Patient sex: M
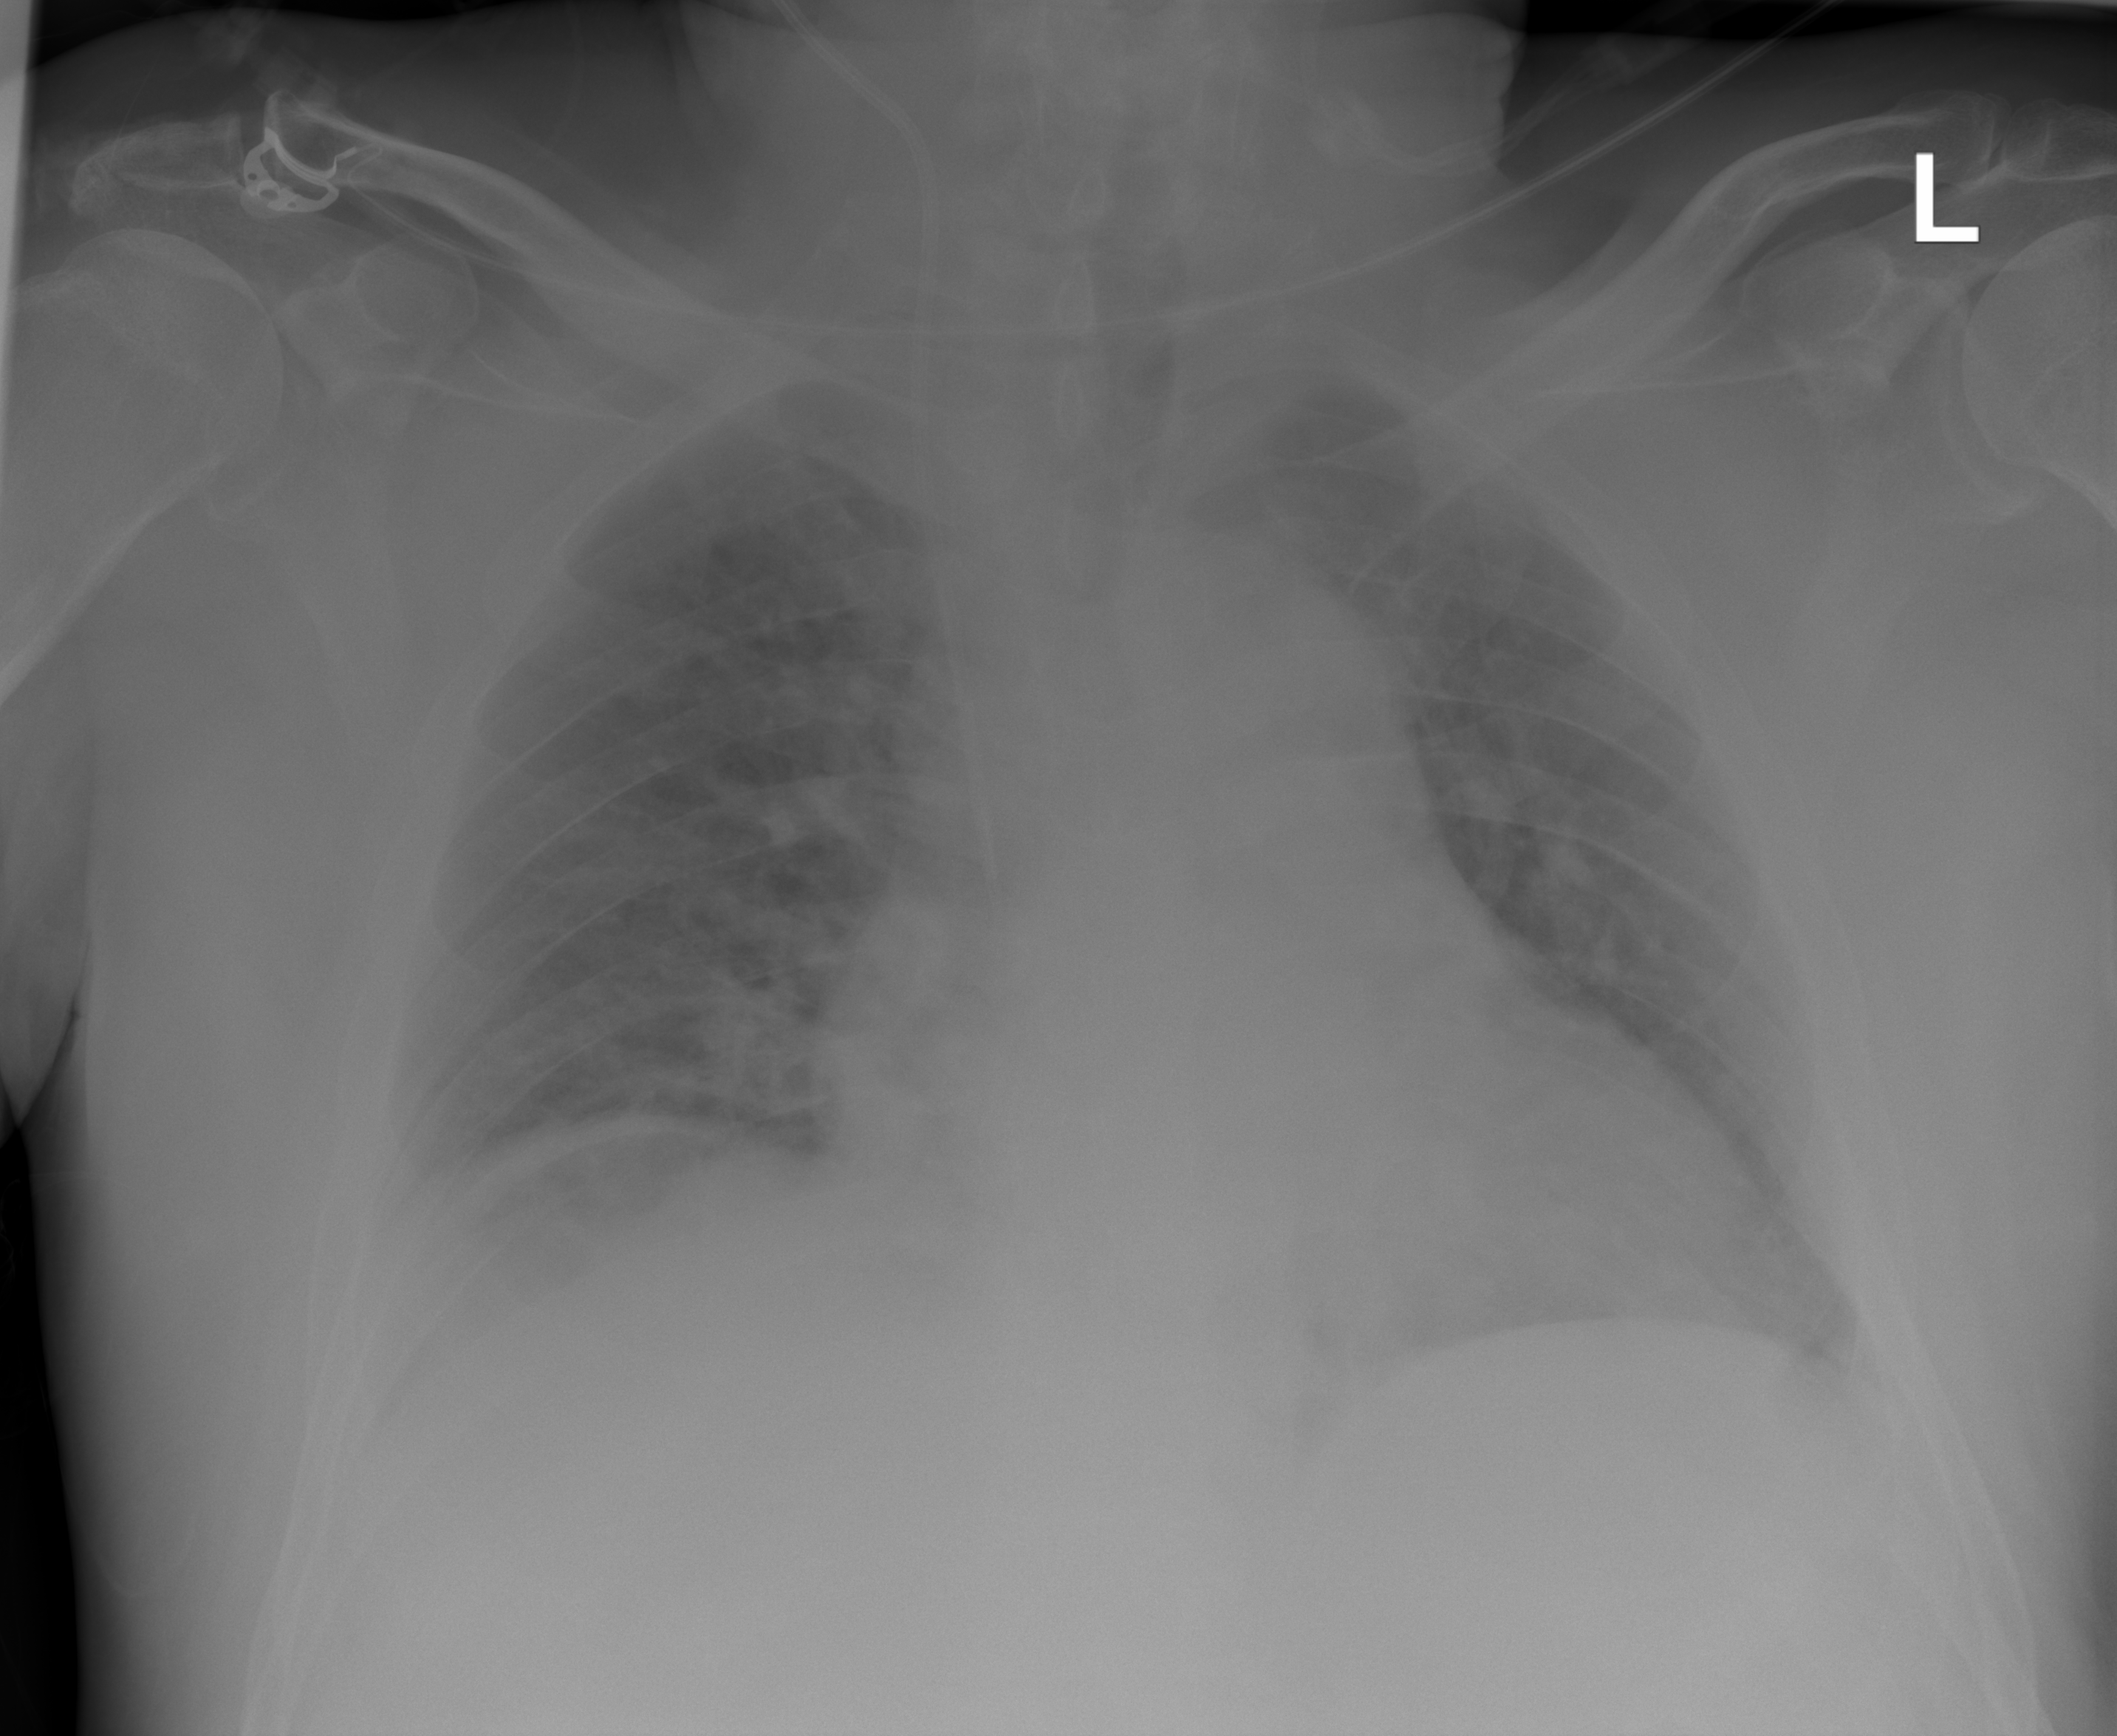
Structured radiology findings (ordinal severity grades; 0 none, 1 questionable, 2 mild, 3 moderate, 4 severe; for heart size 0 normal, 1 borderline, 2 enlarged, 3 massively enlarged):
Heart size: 2
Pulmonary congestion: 2
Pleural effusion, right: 1
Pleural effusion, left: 0
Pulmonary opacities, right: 0
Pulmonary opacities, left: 0
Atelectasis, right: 2
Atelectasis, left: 0